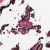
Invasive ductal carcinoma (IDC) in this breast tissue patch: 0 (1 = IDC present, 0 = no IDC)